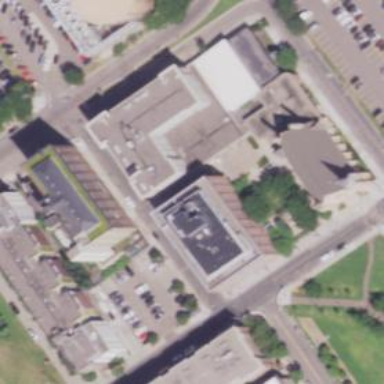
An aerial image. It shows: Part of building is shown in the image.